Question: I have a form with attributes that I am sending to a JS function. This function is used in another JS file. When I submit my form I get 'TypeError: handler is undefined'

Im still new to JS, but what puzzles me is that it is capturing the data correctly (as seen in the first line of the image) , but on submit its not passing appropriately. A prior version of the script was successful but I had to modify the method and not its not working anymore. So I really think its the script. or could it be some missing jquery/ajax/ reference? Thanks!
Here is the script:
'''
<script>
var PLAN_CONFIG = {
id: '',
billing: 'annual',
name: '',
description: '',
payment: '',
panelLabel: 'Confirm',
};
$('[name=radiobtn]').click(function () {
PLAN_CONFIG.billing = $(this).attr('value');
console.log(PLAN_CONFIG);
});
$('#dropdown li').click(function () {
$(".dd-button:first-child").text($(this).text());
PLAN_CONFIG.id = $(this).attr('data-value');
PLAN_CONFIG.name = $(this).data('name');
PLAN_CONFIG.description = $(this).data('description');
PLAN_CONFIG.payment = $(this).data('payment');
console.log(PLAN_CONFIG);
});
</script>
'''
JS file (submission.js):
'''
// checkout handler
var handler;
if (PLAN_CONFIG['payment'] === true) {
var handler = StripeCheckout.configure({
key: 'key',
image: '/images/gavel.png',
token: function(token) {
/* Use the token to create the charge with a server-side script.
You can access the token ID with 'token.id'
Pass along various parameters you get from the token response
and your form.*/
var myData = {
billing: PLAN_CONFIG['billing'],
token: token.id,
email: token.email,
};
/* Make an AJAX post request using JQuery,
change the first parameter to your charge script*/
$.post("/create_subscription.php?plan=" + PLAN_CONFIG['id'], myData, function (data) {
// if you get some results back update results
$("#FormSubmission").hide()
window.location.replace("http://thankyou.com");
}).fail(function () {
// if things fail, tell us
window.location.replace("http://oops.com");
})
}
});
}
$("#SubmissionButton").on('click', function() {
submitToIS();
if ((PLAN_CONFIG['payment']) == true) {
launchStripeForm();
}
});
$('#FormSubmission').on('submit', function (e) {
submitToIS();
if ((PLAN_CONFIG['payment']) == true) {
launchStripeForm();
}
e.preventDefault();
});
function submitToIS() {
$.ajax ({
url:"/create_contact.php?plan=" + PLAN_CONFIG['id'],
type: "POST",
data: {
// billing: PLAN_CONFIG['billing'],
firstname: $("#firstname").val(),
lastname: $("#lastname").val(),
phonenumber: $("#phonenumber").val(),
email: $("#email").val(),
company: $("#company").val(),
},
success: function(response){
if ((PLAN_CONFIG['payment']) == false) {
window.location.replace("http://thankyou.com");
}
console.log(response);
},
fail: function(){
if ((PLAN_CONFIG['payment']) == false) {
window.location.replace("http://oops.com");
}
},
})
}
function launchStripeForm() {
handler.open({
name: PLAN_CONFIG['name'],
description: PLAN_CONFIG['description'],
allowRememberMe: false,
email: $("#email").val(),
panelLabel: PLAN_CONFIG['panelLabel'],
});
}
// Close Checkout on page navigation
// $(window).on('popstate', function () {
// handler.close();
// });
'''
note: I changed some urls and fxn names for privacy. Also, the forms on my other pages reference this same JS file but they submit successfully. I feel like the error is in the script and not the file.
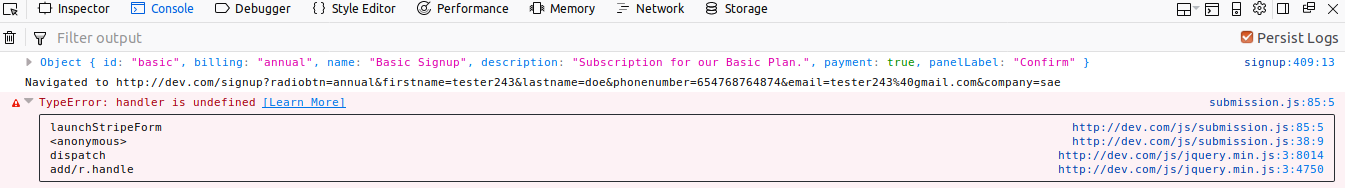
Answer: Try to move your condition around the '.open()' instead of around the 'handler' definition.
'''
// checkout handler
// Define anyway!! Even if wrongly defined... If it doesn't run in the end, there is no problem.
var handler = StripeCheckout.configure({
key: 'key',
image: '/images/gavel.png',
token: function(token) {
/* Use the token to create the charge with a server-side script.
You can access the token ID with 'token.id'
Pass along various parameters you get from the token response
and your form.*/
var myData = {
billing: PLAN_CONFIG['billing'],
token: token.id,
email: token.email,
};
/* Make an AJAX post request using JQuery,
change the first parameter to your charge script*/
$.post("/create_subscription.php?plan=" + PLAN_CONFIG['id'], myData, function (data) {
// if you get some results back update results
$("#FormSubmission").hide()
window.location.replace("http://thankyou.com");
}).fail(function () {
// if things fail, tell us
window.location.replace("http://oops.com");
})
}
});
// .....
function launchStripeForm() {
if (PLAN_CONFIG['payment'] === true) { // The RUN condition should be here.
handler.open({
name: PLAN_CONFIG['name'],
description: PLAN_CONFIG['description'],
allowRememberMe: false,
email: $("#email").val(),
panelLabel: PLAN_CONFIG['panelLabel'],
});
}
}
'''